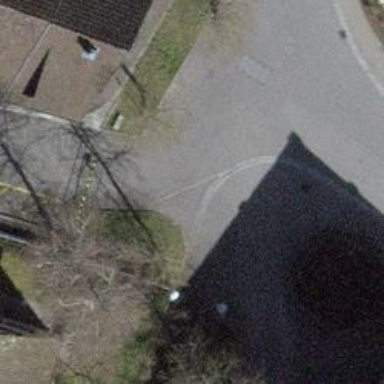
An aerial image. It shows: Bollard barrier.